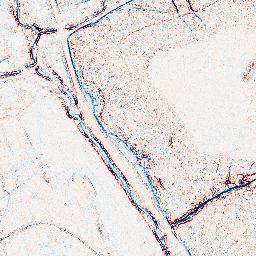
Category: classical
Decomposition family: uniform
Decomposition parameters: size: 3
Upsampling method: cubic_catmull_rom
Upsampling parameters: scale: 2
Upsampling scale: 2